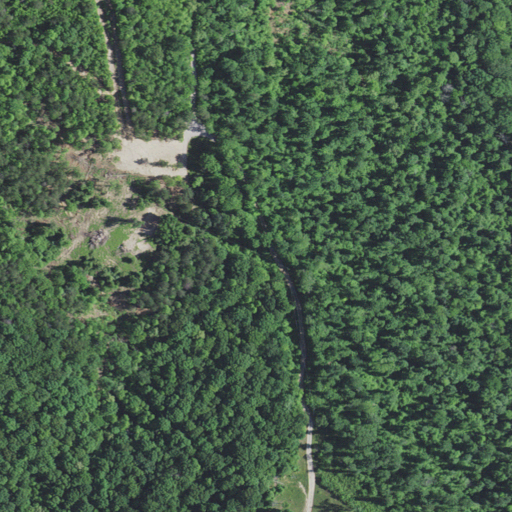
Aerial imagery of ridge(s) in Kentucky named Pond Ridge containing deciduous forest, mixed forest, open development, and low intensity development